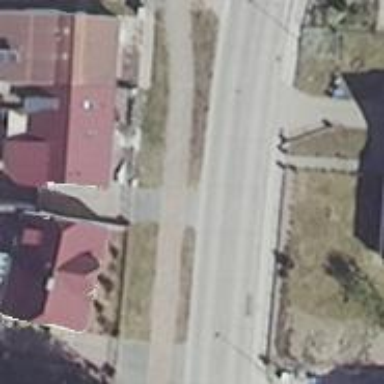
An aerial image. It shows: Secondary road with concrete surface. Separate sidewalks on both sides.